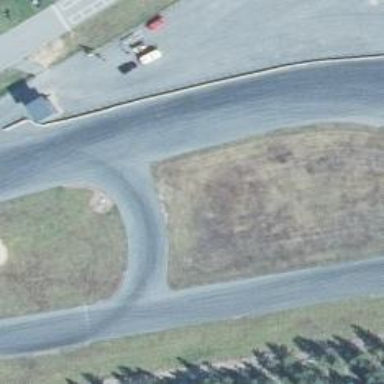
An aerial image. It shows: Motor sport raceway.